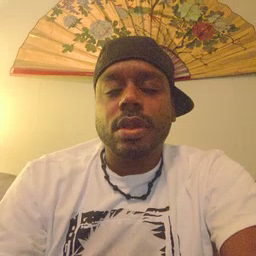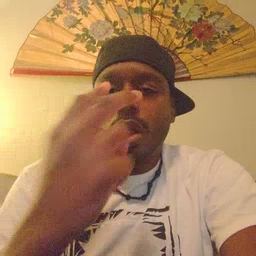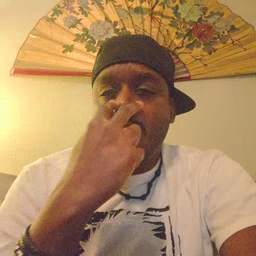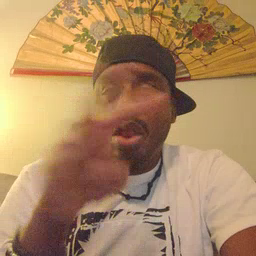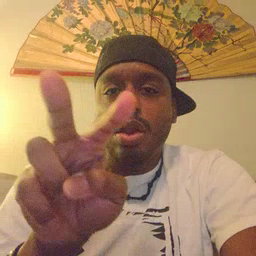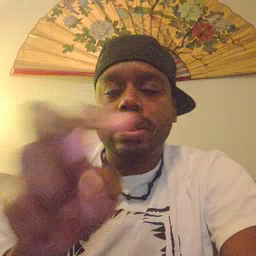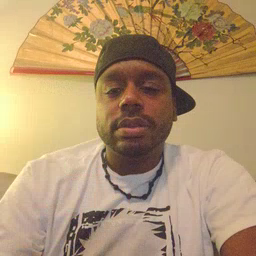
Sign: look